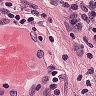
Metastatic tissue present: no